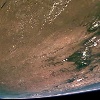
Label: land